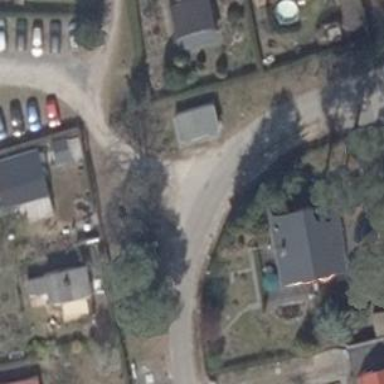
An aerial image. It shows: Residential road.